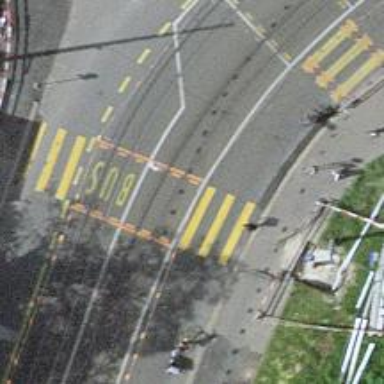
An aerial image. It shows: Tram crossing on the railway.